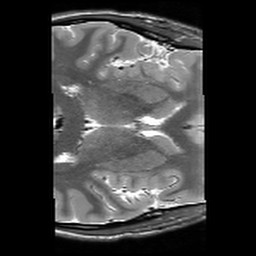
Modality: T2w
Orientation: axial
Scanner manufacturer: siemens
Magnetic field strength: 3 T
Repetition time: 10.64 s
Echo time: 0.05 s